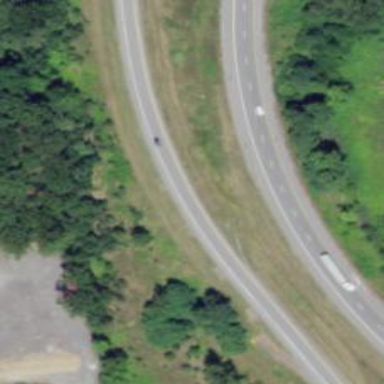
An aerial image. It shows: Asphalt motorway link.